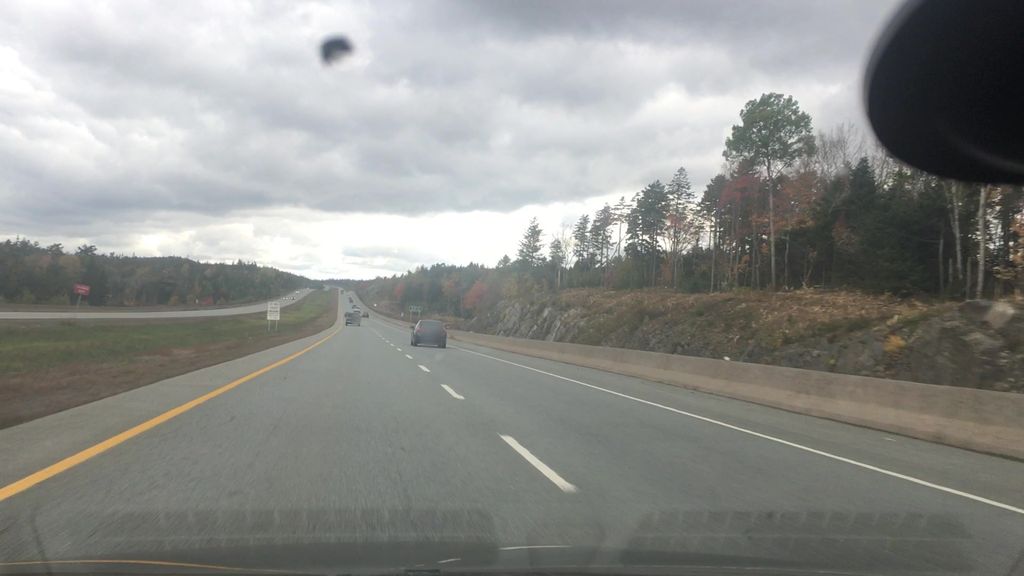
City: halifax